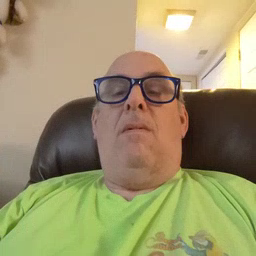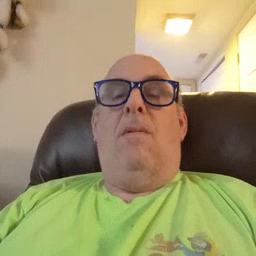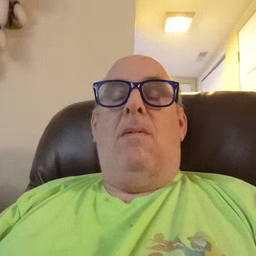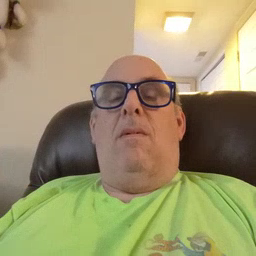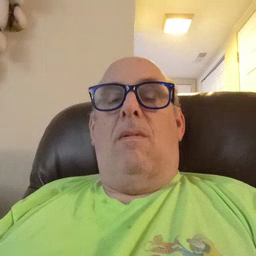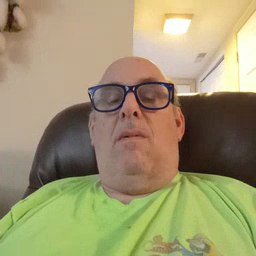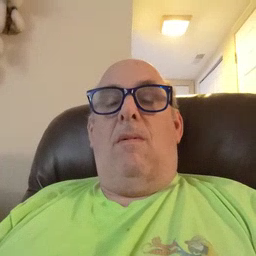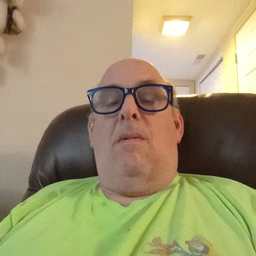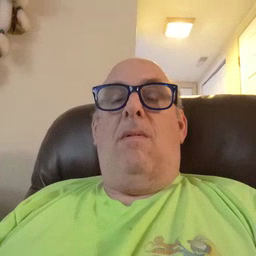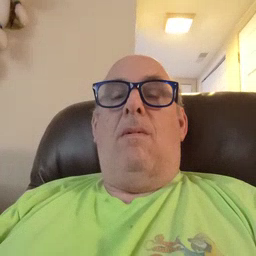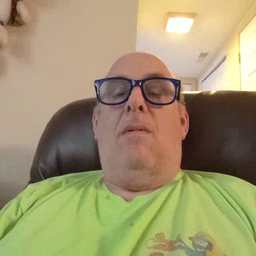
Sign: ride